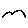
Label: bird